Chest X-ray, PA view. Patient: 64 years old, sex M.
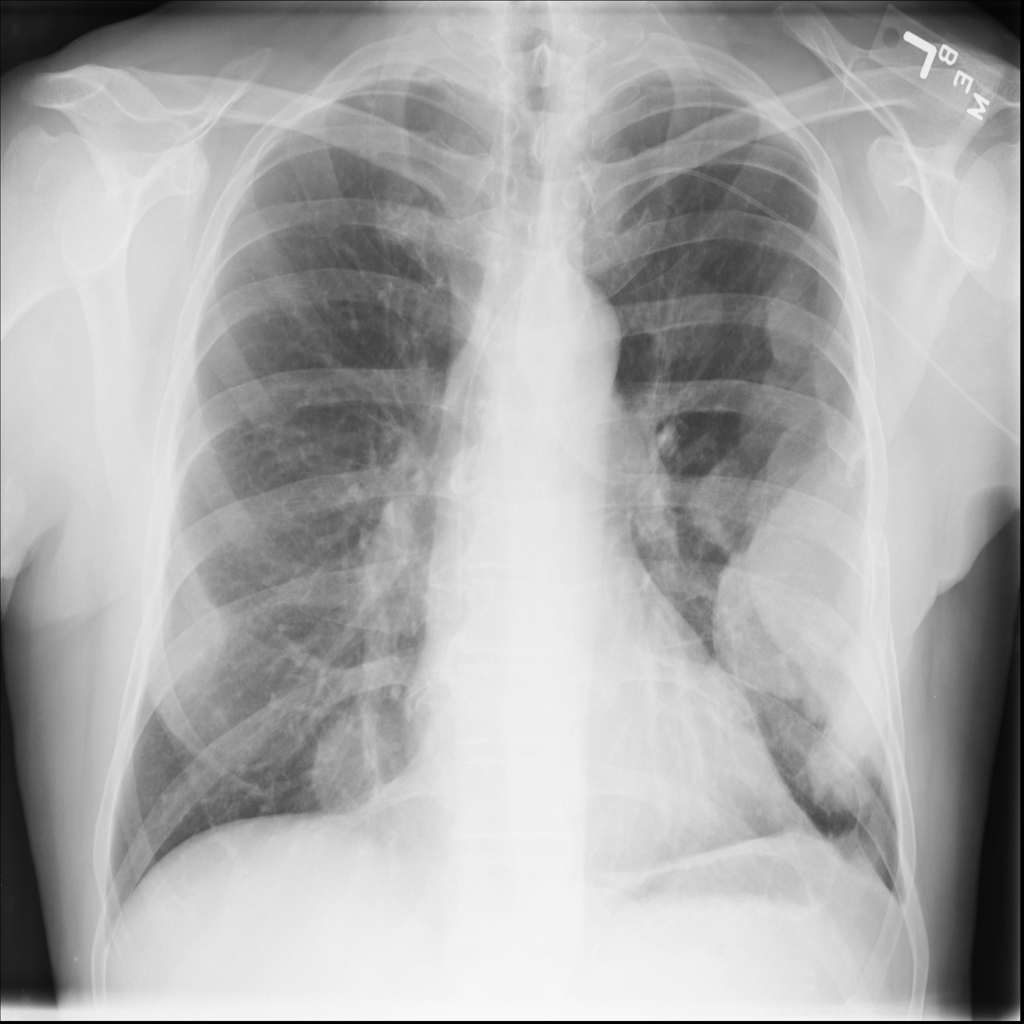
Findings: No Finding